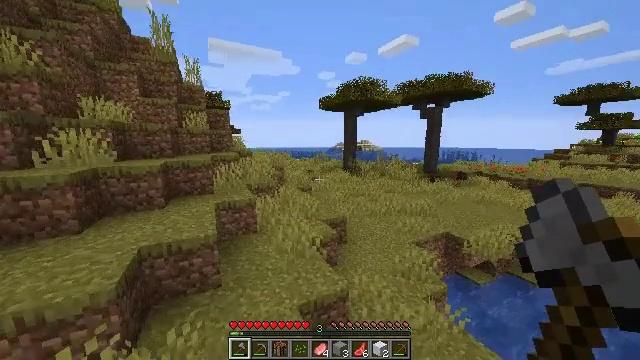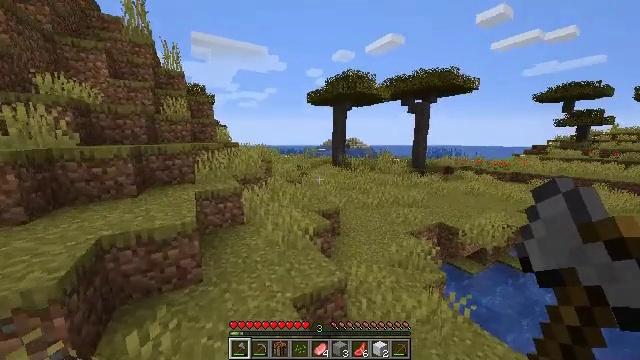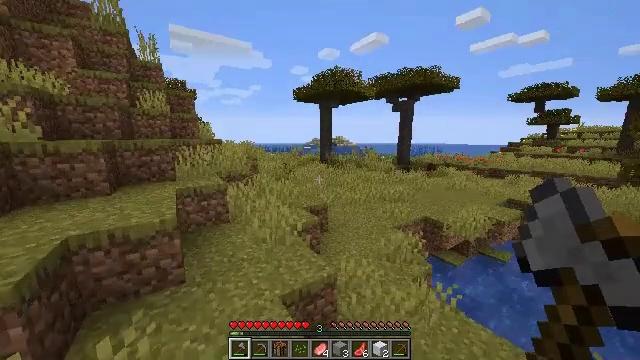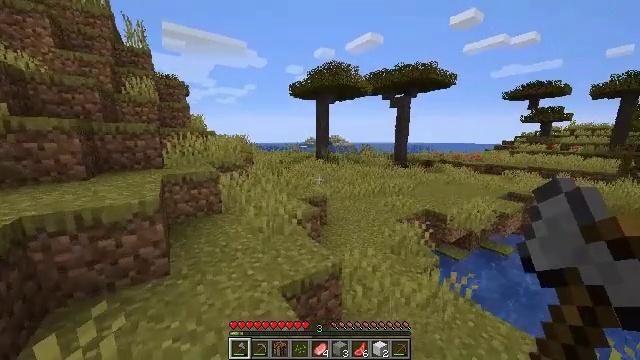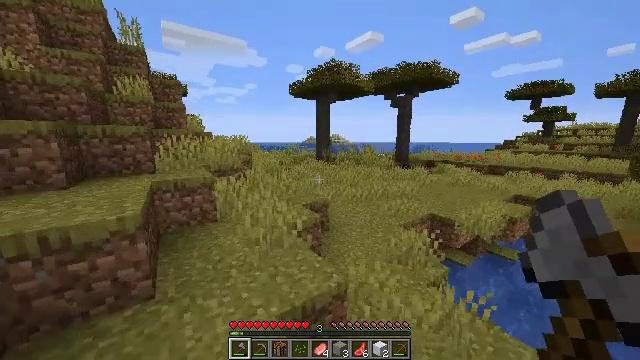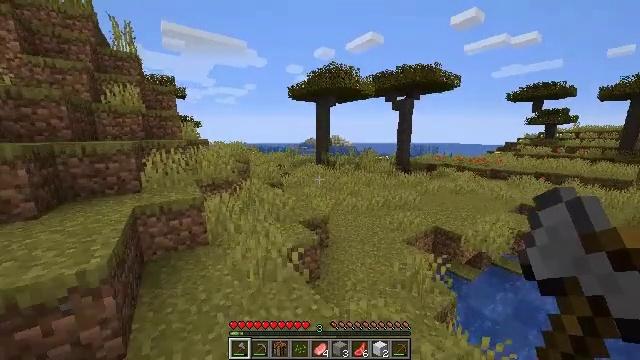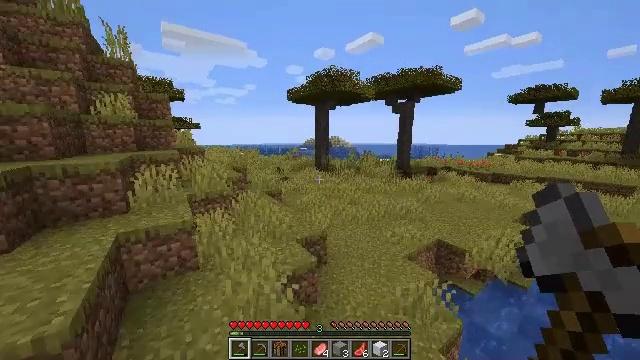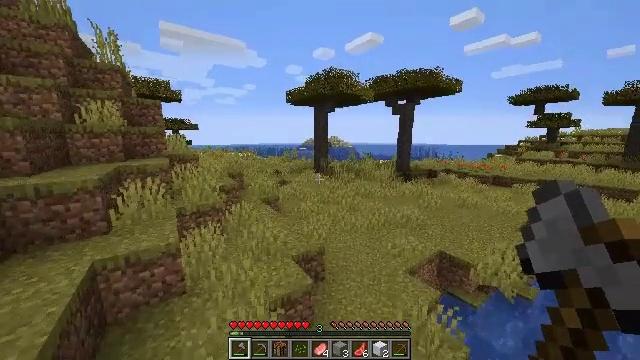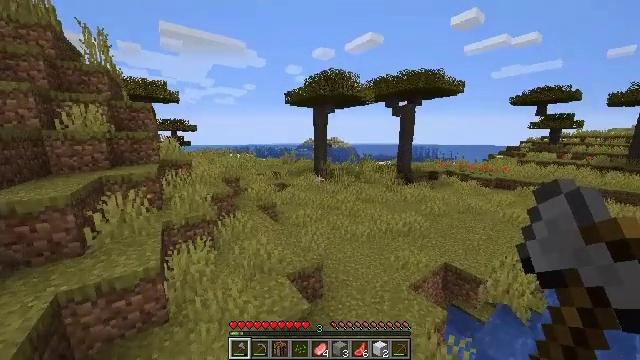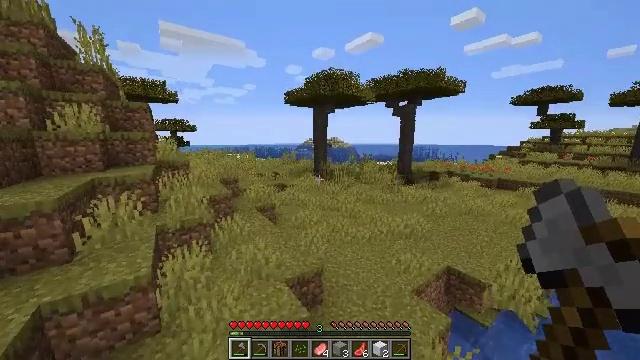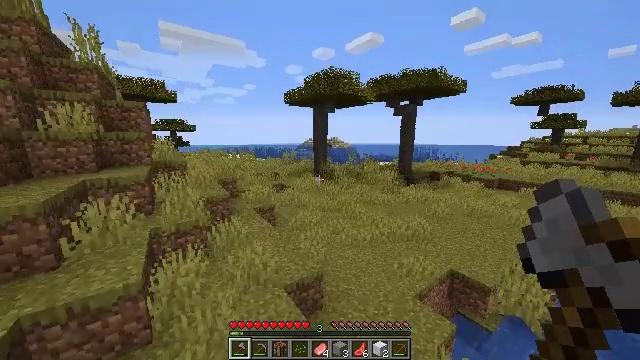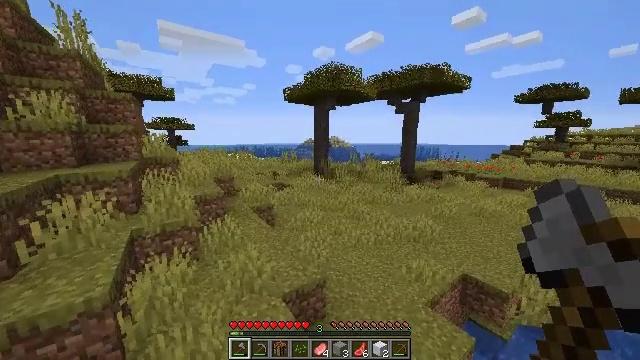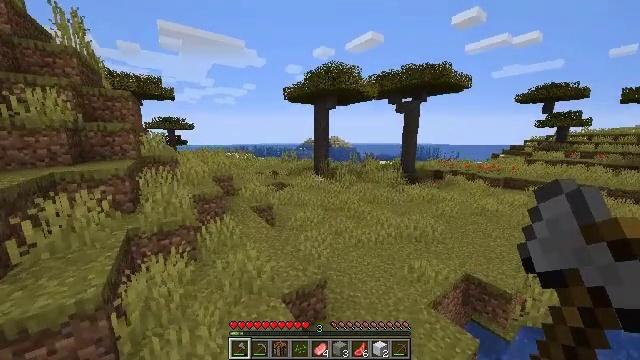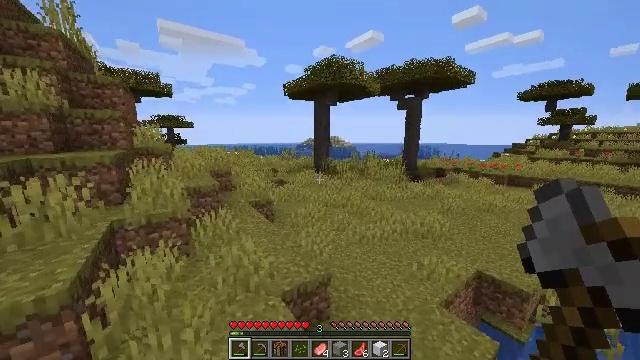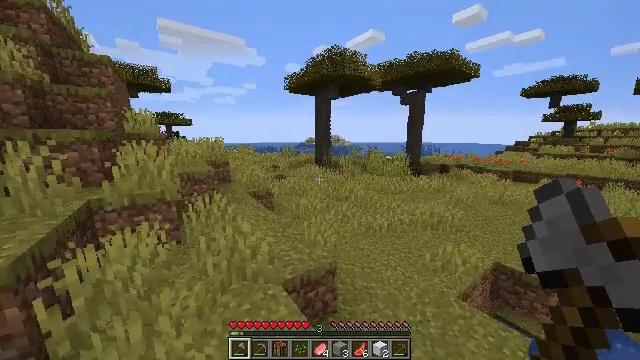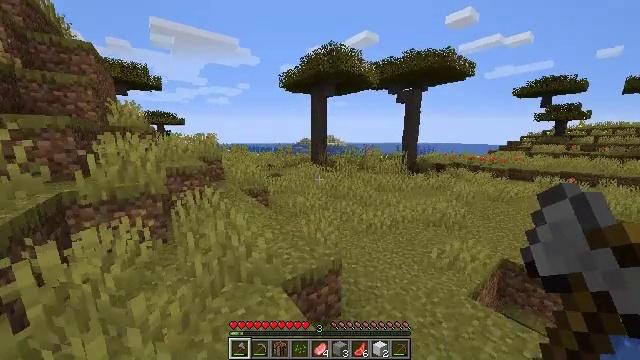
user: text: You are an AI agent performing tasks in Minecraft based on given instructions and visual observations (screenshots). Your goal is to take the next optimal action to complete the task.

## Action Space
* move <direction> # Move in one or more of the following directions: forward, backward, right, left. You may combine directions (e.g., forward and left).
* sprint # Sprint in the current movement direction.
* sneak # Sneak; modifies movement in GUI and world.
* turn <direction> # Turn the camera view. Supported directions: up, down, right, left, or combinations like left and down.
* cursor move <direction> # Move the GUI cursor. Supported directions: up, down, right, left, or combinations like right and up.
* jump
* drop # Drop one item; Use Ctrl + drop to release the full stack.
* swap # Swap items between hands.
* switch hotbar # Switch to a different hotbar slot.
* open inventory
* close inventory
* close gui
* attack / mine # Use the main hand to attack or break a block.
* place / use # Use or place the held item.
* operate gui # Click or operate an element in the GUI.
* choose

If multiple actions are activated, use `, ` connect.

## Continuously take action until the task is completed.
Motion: motion action
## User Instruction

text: Attack the cyan bed to break it.
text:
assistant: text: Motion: move forward, turn right, jump
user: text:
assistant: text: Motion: move forward, turn right, jump
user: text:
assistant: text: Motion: move forward and move right, turn right, jump
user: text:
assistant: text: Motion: move forward and move right, jump
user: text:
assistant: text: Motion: move forward and move right, jump
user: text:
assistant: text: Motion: move forward and move right, jump
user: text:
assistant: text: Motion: move forward and move right, jump
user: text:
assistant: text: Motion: move forward and move left, jump
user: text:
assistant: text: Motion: move forward and move left, jump
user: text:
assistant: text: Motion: move forward and move left, jump
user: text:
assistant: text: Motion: move forward and move left, jump
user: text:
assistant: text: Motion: move forward and move left, jump
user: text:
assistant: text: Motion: move forward and move left, jump
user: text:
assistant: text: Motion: move forward and move left, jump
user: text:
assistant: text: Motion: move forward and move left, turn right, jump
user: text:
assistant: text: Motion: move forward and move left, jump
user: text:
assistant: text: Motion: move forward and move left, jump
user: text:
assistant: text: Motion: move forward, jump
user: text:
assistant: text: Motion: move forward, jump
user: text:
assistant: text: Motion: move forward, jump
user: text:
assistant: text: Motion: move forward, jump
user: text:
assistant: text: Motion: move forward, jump
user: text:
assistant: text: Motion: move forward and move left, jump
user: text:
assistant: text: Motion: move forward and move left, turn left, jump
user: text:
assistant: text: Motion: move forward and move left, jump
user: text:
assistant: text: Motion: move forward and move left, jump
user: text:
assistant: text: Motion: move forward and move left, jump
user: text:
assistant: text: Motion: move forward and move left, turn left, jump
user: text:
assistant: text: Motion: move forward and move left, turn left, jump
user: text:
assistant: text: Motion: move forward and move left, jump